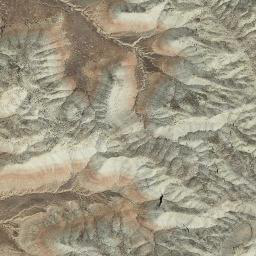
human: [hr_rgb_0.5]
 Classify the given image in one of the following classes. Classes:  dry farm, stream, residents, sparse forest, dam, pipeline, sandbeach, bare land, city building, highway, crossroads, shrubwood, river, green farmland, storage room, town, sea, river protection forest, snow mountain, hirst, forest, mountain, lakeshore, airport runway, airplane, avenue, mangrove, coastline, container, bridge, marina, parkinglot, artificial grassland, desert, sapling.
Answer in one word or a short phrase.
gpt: mountain